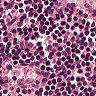
Metastatic tissue present: no